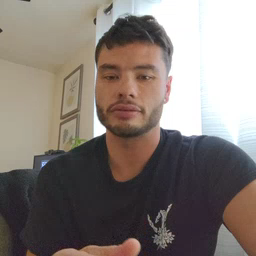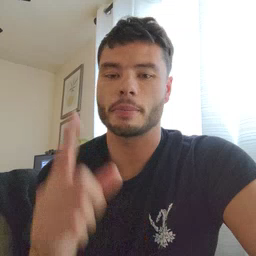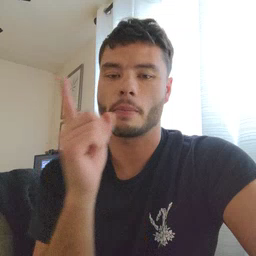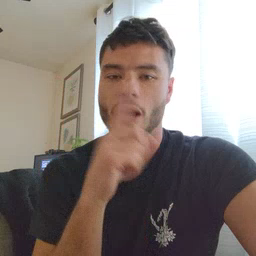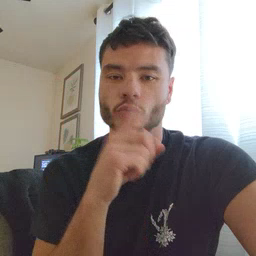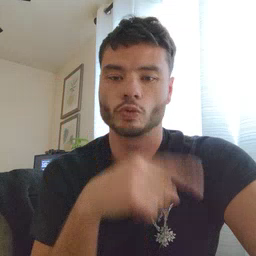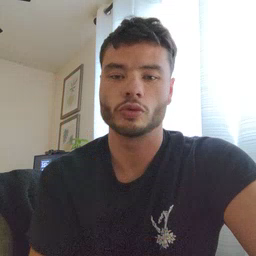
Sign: mouse